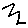
Label: zigzag